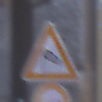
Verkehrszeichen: SeitenwindVonLinks
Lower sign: Ueberholverbot
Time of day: MorningAfternoon
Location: Outdoor (Urban)
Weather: PartlyCloudy
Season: NotSpecified
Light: Natural